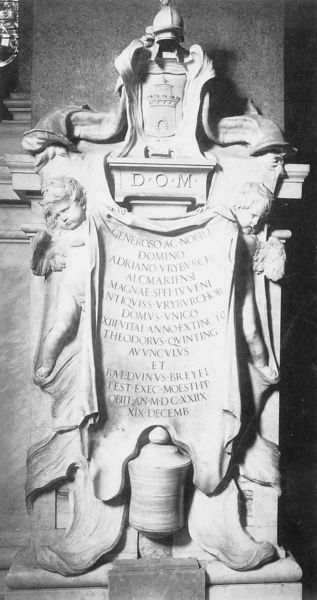
Titel: Denkmal für Adrien Vryburch
Künstler: Francois Duquesnoy
Standort: Rom, S. Maria dell’Anima (EU - I - Latium)
Schlagwörter: flügel, schatten, fenster, tuch, sockel, stein, turm, engel, schrift, tafel, zinnen, foto, burg, dom, schwarzweiß, text, helm, rüstung, wappen, sims, zahl, grab, wnad, putten, urne, römisch, latein